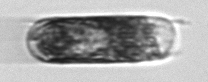
Label: Hemiaulus